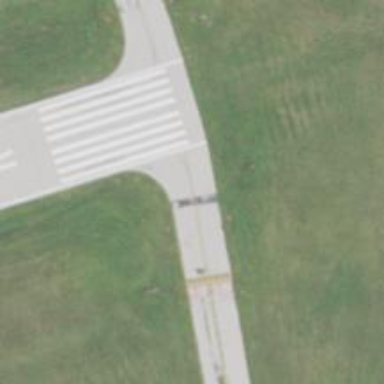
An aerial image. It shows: Image of taxiway at airport.